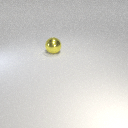
large yellow metal sphere